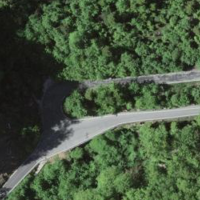
EUNIS habitat code: 41
Species observed at this site:
Cardamine heptaphylla
Melittis melissophyllum
Fraxinus excelsior